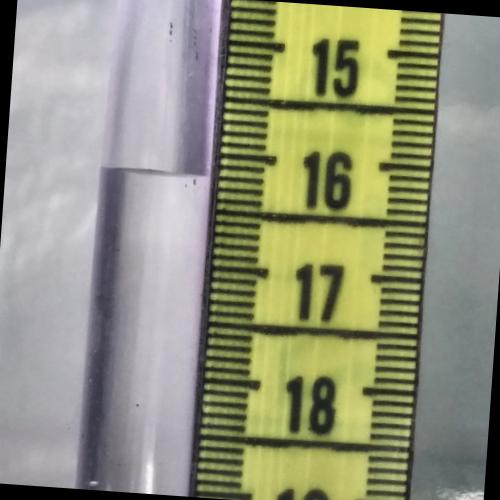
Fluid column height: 16.2 cm